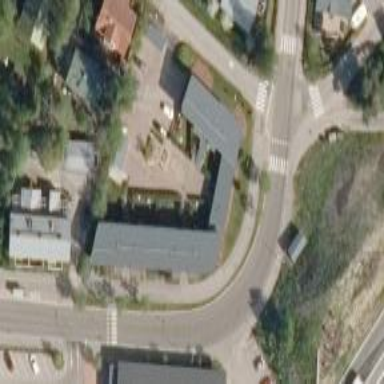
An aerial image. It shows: Terrace building with skillion roof shape.